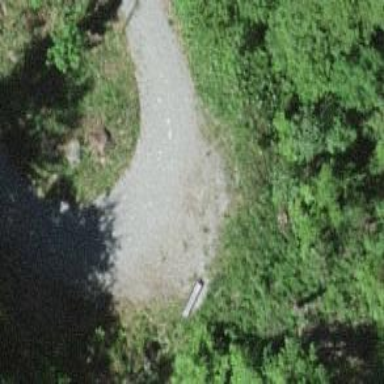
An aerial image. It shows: Bench.